Question: I have the following HTML code which displays a CHECKBOX input:
'''
<label class="label_check" for="sample-check">
<input name="sample-check" id="sample-check" value="1" type="checkbox" />
Sample Label
</label>
'''
Screenshot:

Whether a user clicks on the box or the text, the option gets selected.
What ASP control can I use so it works the same way it does in HTML? The reason being is I will be getting some column from my SQL table and create as many of those checkboxes in my page as there are columns from C#.
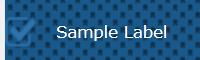
Answer: As @Tasos Said in the Comments. You can use
'''
<asp:Checkbox id="sample_check" runat="server" text="Sample Label"/>
'''